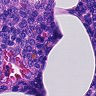
Metastatic tissue present: no